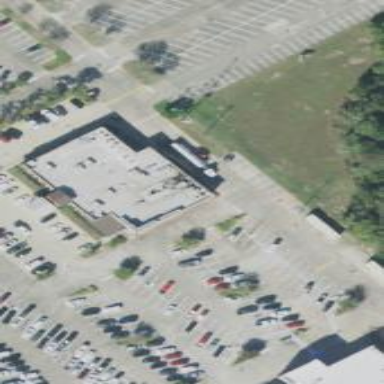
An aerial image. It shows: Building that houses restaurant.